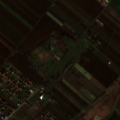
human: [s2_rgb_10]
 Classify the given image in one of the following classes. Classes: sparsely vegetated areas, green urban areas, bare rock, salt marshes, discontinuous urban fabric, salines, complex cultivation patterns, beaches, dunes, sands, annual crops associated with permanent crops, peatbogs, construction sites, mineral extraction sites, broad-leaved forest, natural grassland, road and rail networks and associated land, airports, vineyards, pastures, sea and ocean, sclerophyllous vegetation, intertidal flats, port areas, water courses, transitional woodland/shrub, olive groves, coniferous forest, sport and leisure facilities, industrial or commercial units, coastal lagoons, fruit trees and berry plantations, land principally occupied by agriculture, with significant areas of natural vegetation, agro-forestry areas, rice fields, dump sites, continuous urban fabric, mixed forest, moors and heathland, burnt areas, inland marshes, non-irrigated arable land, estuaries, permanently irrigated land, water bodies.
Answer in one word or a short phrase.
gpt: discontinuous urban fabric, non-irrigated arable land, pastures, complex cultivation patterns, land principally occupied by agriculture, with significant areas of natural vegetation